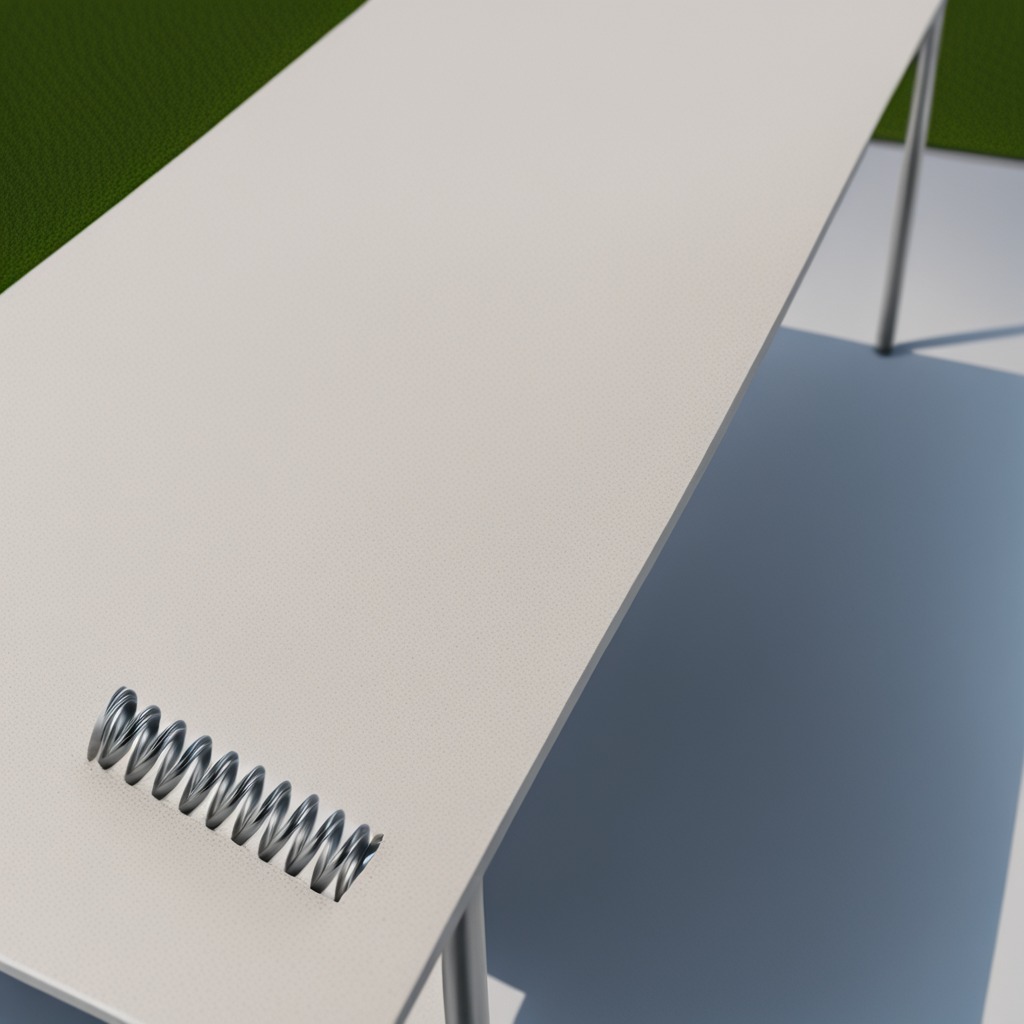
A coiled metal spring is lying on the utility table.